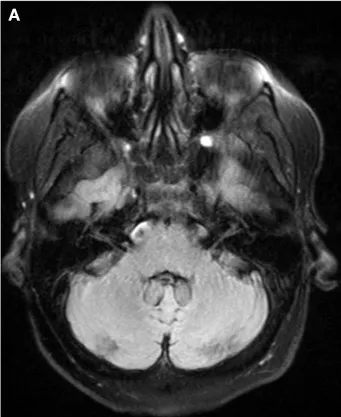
Native axial FLAIR MR-images of the patient 4 months after symptom onset.
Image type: radiology (mri)